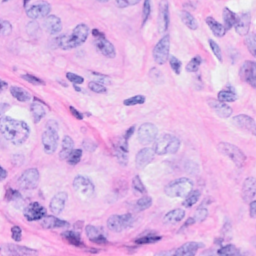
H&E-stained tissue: Breast